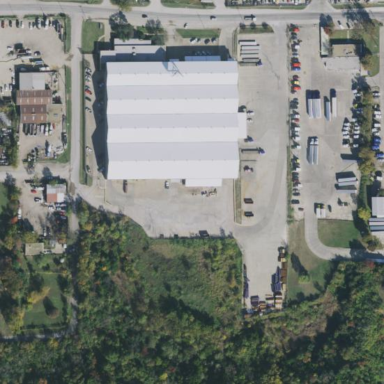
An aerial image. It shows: Warehouse building.